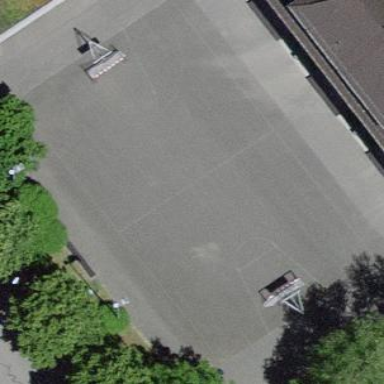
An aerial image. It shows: Paved basketball court.